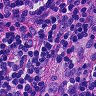
Metastatic tissue present: no